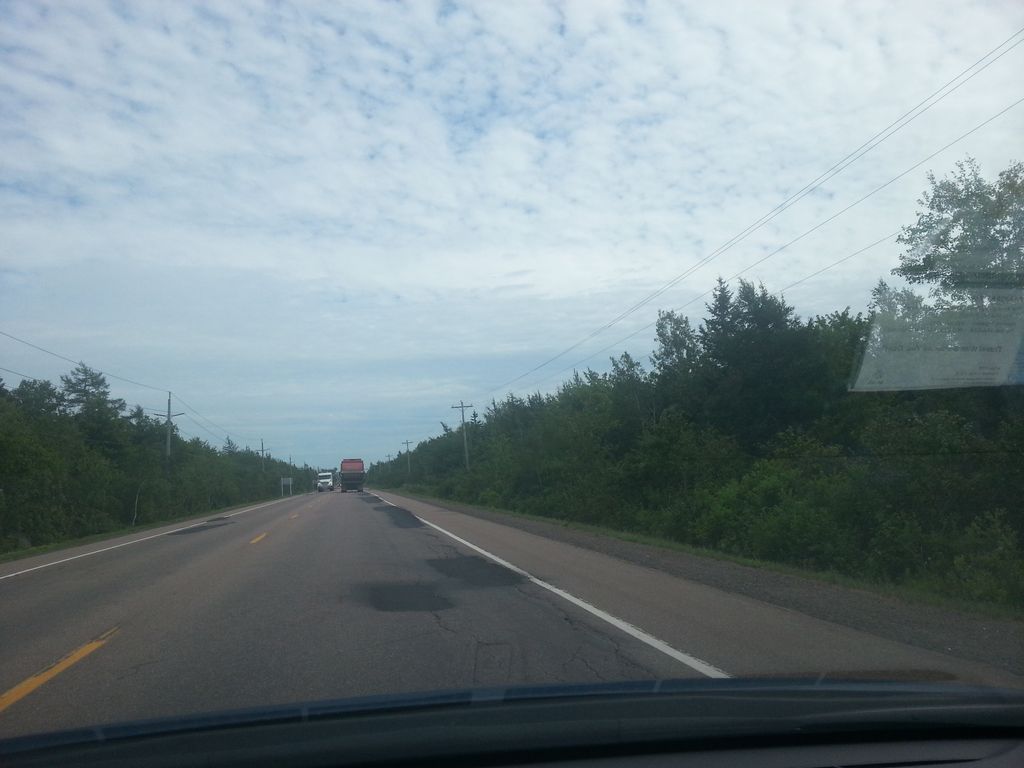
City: charlottetown